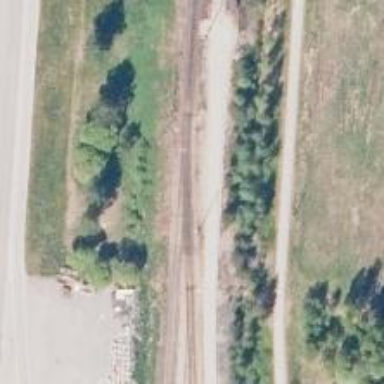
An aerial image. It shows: Railway signal.